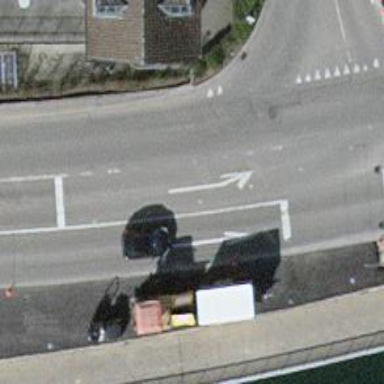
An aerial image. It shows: Road with traffic signals.